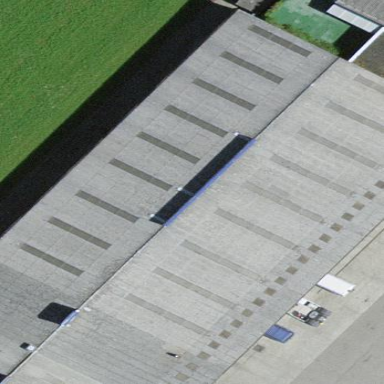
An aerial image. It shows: Commercial building.